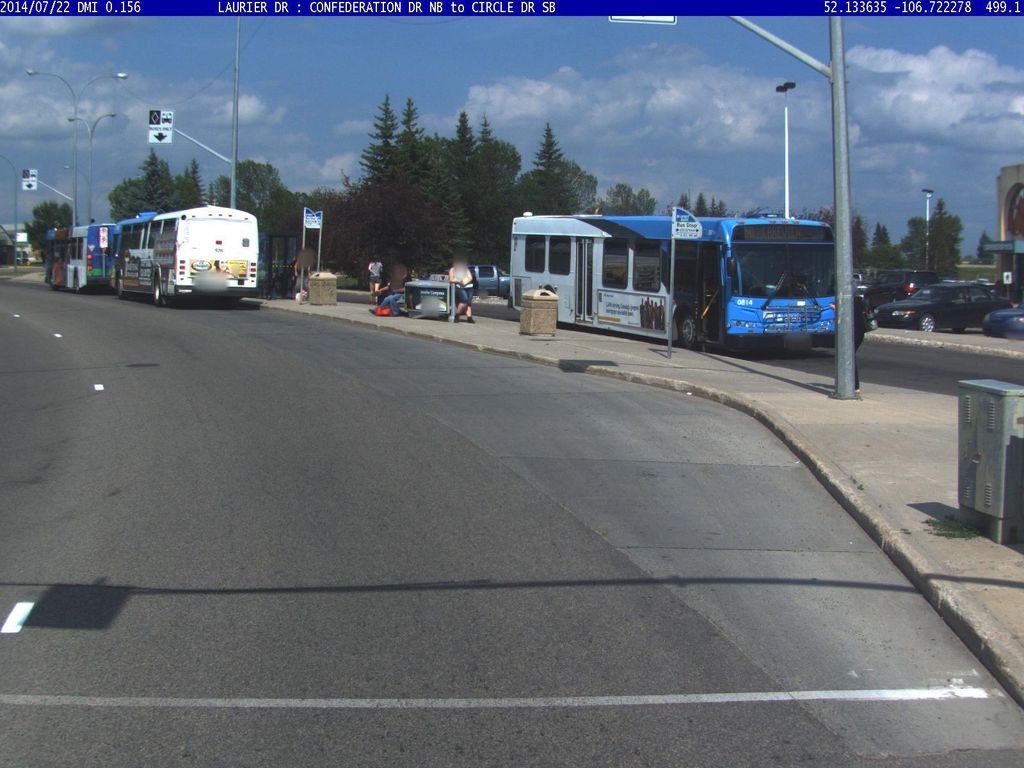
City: saskatoon